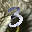
Label: 3